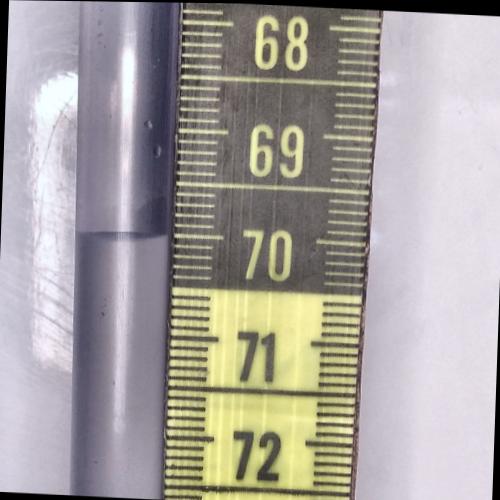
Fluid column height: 70.0 cm